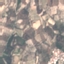
Land use / land cover: PermanentCrop